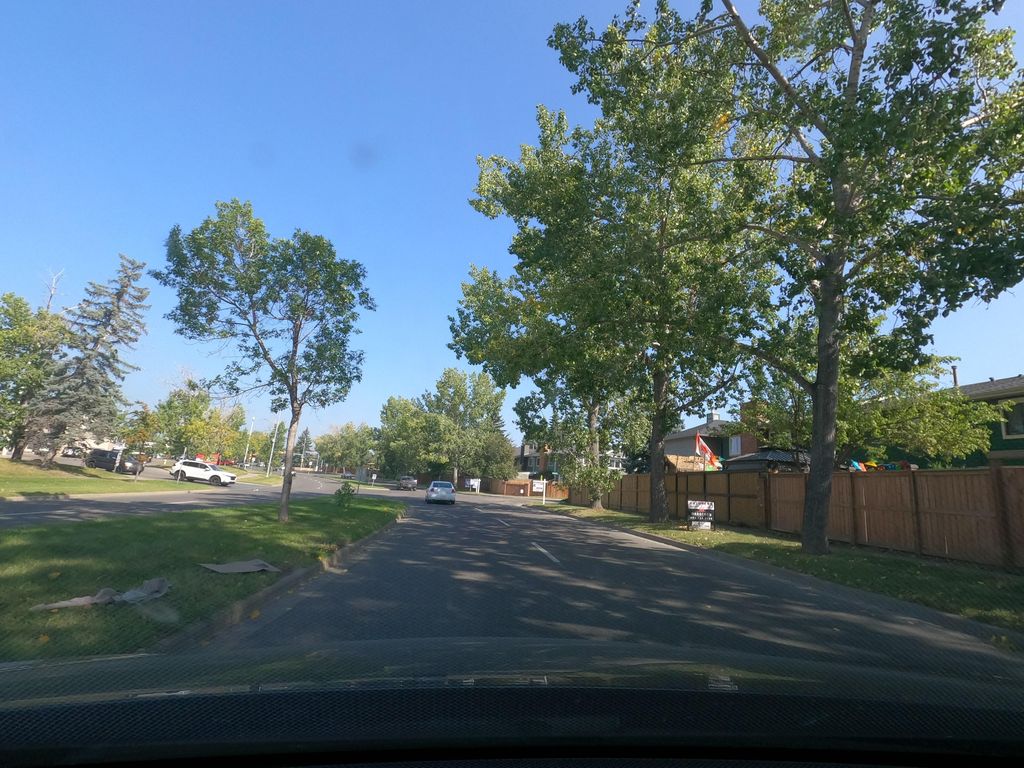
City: calgary